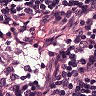
Metastatic tissue present: no